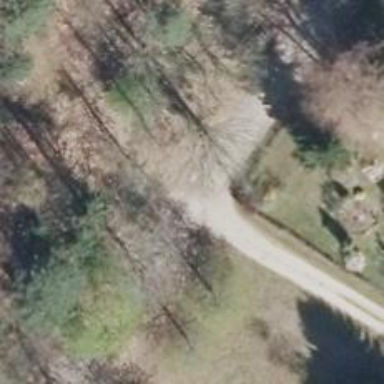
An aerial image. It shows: Well-maintained track road of grade 1.